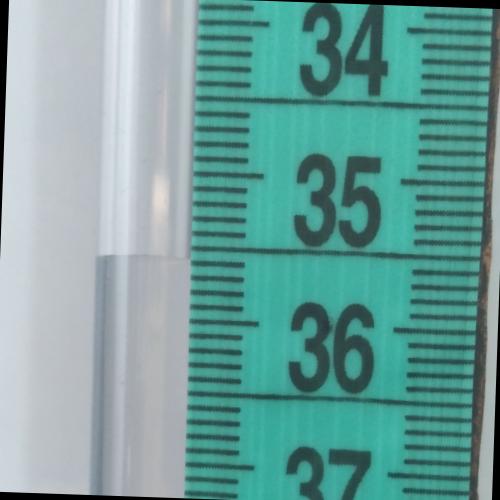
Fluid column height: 35.6 cm